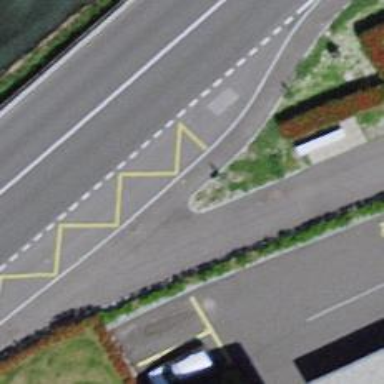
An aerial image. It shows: Bus stop with platform for public transport.